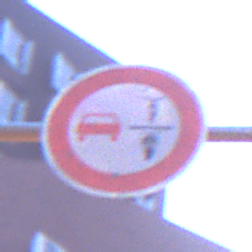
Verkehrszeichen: VerbotUeberholenEinspurigeFahrzeuge
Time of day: Night
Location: Outdoor (Urban)
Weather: PartlyCloudy
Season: NotSpecified
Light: Artificial